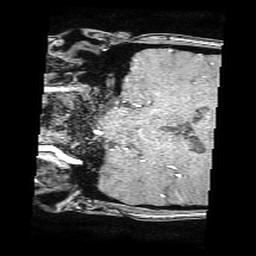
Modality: angio
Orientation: coronal
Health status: ill
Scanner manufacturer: philips
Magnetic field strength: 3 T
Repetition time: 0.023 s
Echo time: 0.003454 s